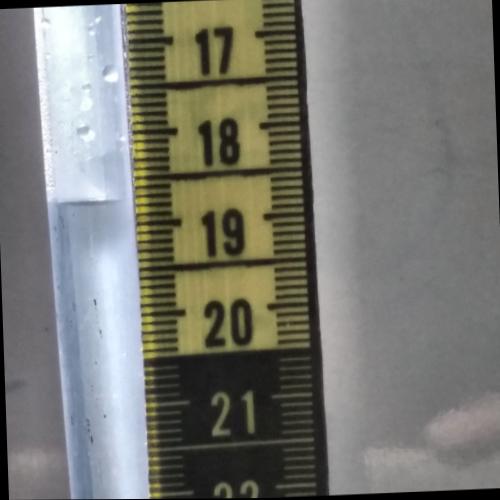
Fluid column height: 18.7 cm